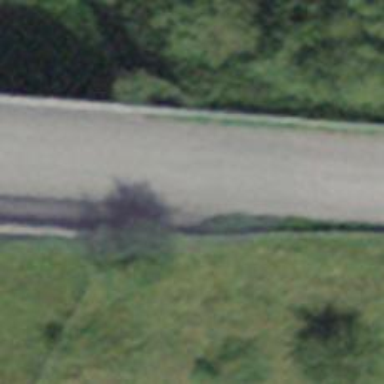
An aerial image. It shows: Unclassified road with asphalt surface. The road is on bridge with high-quality grading.